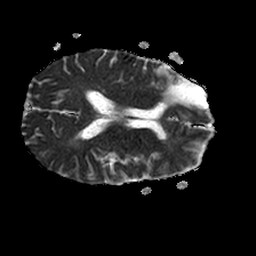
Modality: ADC
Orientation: axial
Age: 53
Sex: male
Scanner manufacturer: philips
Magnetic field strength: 1.5 T
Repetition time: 3.392 s
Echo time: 0.06899 s